Question: What is the result of this measurement?
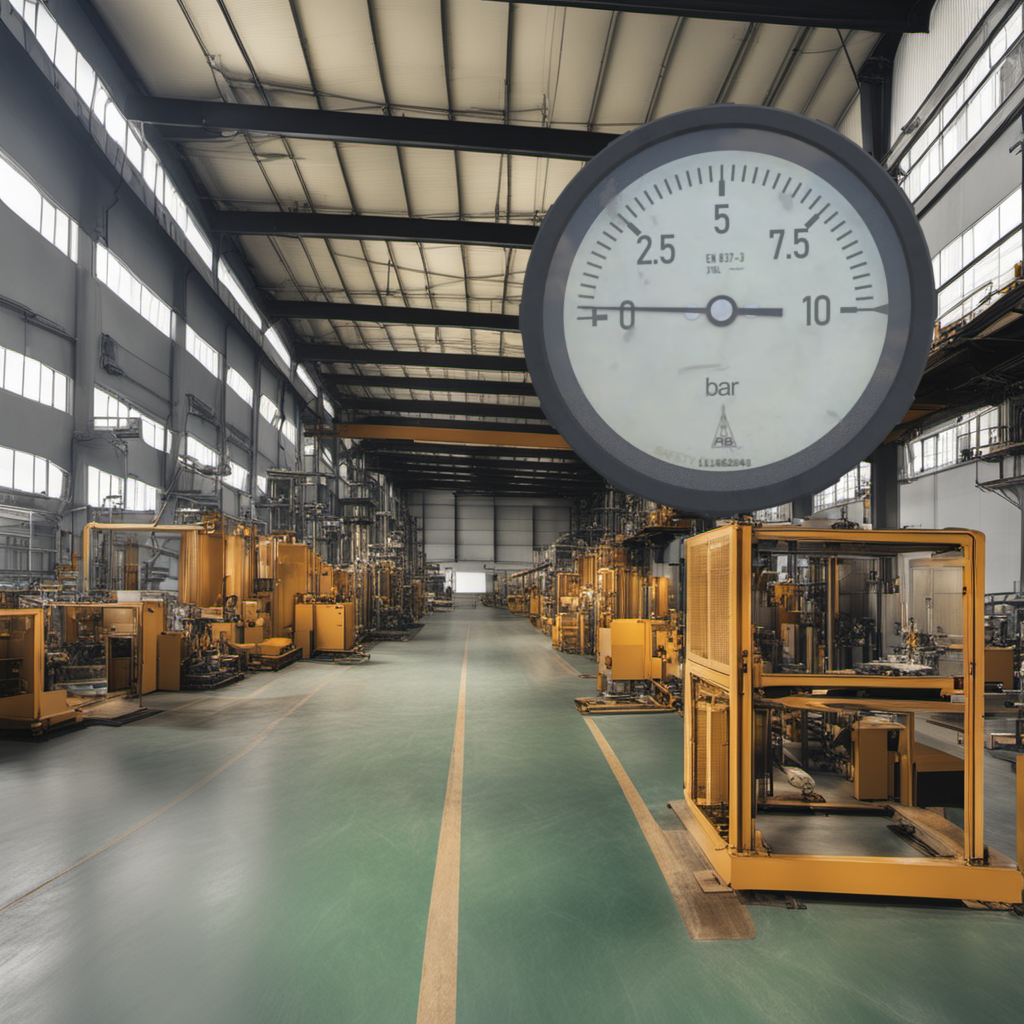
Answer: The result is 0.41
Question: What is the reading range of the measurement in the image?
Answer: The range is from 0 to 10
Question: What is the minimum and maximum value range of this measurement?
Answer: The minimum value is 0 and the maximum value is 10